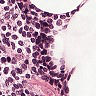
Metastatic tissue present: yes